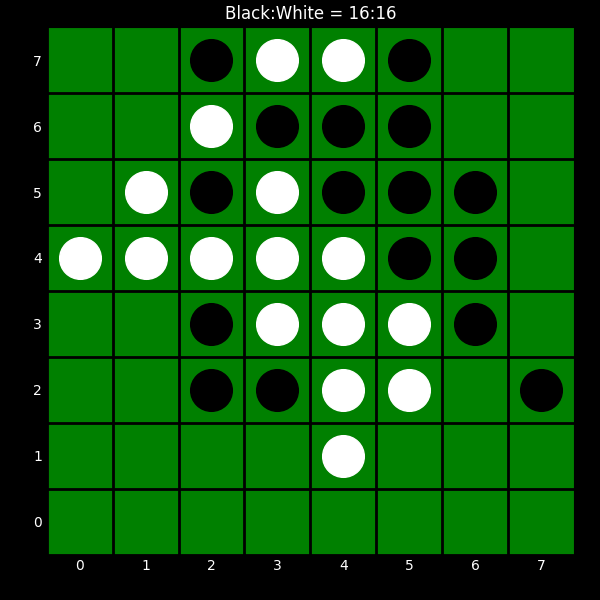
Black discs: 16
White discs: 16